Field crop: maize
Growth stage: 2
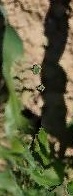
Species: maize